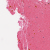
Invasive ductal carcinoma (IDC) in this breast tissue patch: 0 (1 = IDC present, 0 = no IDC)